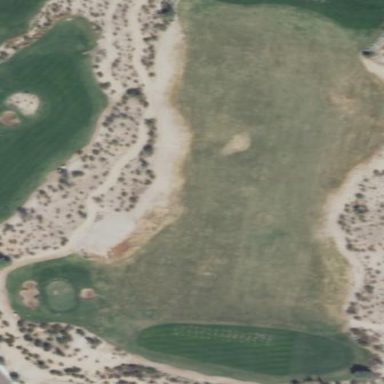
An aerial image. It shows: Driving range for golf on grass.